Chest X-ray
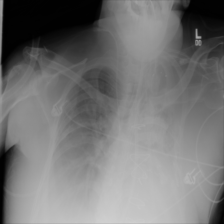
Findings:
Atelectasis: negative
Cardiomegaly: negative
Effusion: positive
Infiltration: negative
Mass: negative
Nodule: negative
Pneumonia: negative
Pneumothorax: negative
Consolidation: positive
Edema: negative
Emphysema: negative
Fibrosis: negative
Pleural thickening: negative
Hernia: negative